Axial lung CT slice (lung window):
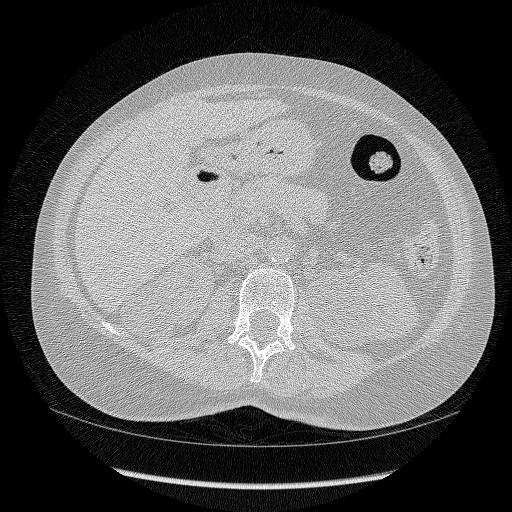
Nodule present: no